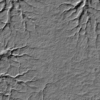
Label: not_dusty